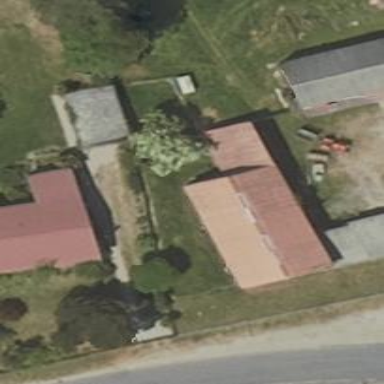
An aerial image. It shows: Shed.